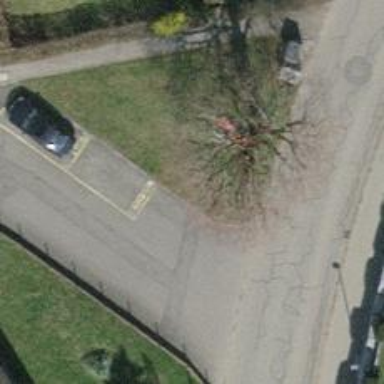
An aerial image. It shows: Bench.